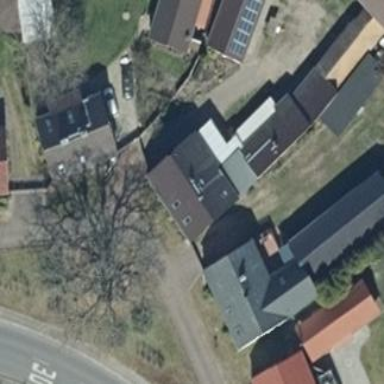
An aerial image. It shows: Building with gabled roof oriented along its structure. The roof is dark grey in color.